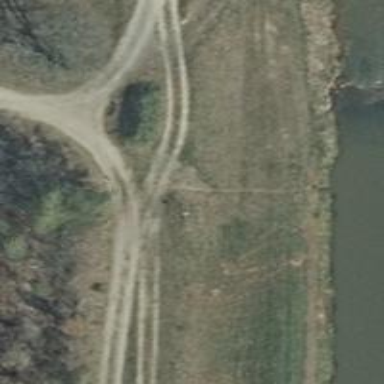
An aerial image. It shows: Dirt track road with grade3 tracktype.